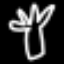
Label: fork